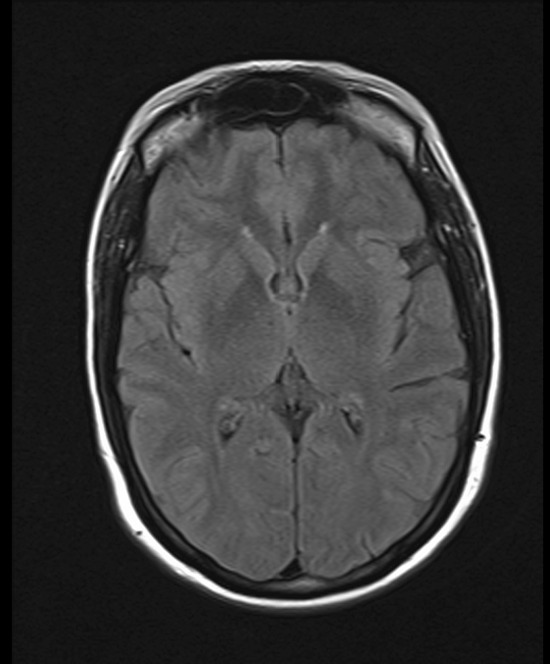
Label: notumor